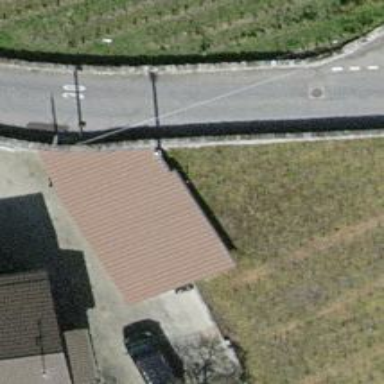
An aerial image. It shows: Carport structure.